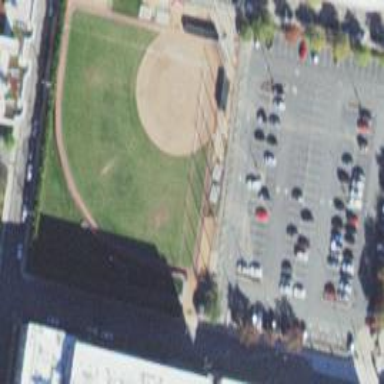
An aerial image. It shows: Softball pitch with grass surface for leisure land.